Question:
Hi. I want to make a dynamic combo box with the example above, which when pressing "+", new combo box appears below and when pressing "-", the combo box disappears.
How do I do this in Java? Thank you very much.
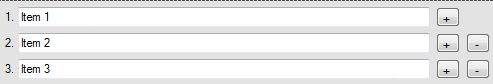
Answer: In your ActionListeners for the button you need code like:
'''
panel.add( another panel containing combo box and buttons)
panel.revalidate();
panel.repaint();
'''
or
'''
panel.remove( the current panel containing the remove button)
panel.revalidate();
panel.repaint();
'''